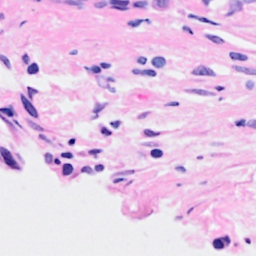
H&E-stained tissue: Breast